The image folds the raw vibration samples of a bearing signal into a 2-D grayscale square (signal-to-image encoding). Based on the visible evidence, which condition applies: normal, inner_race, outer_race, ball?
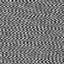
Answer: ball